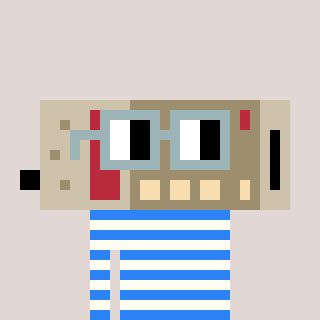
a pixel art character with square dark gray glasses, a cordless phone-shaped head and a grayscale-colored body on a warm background